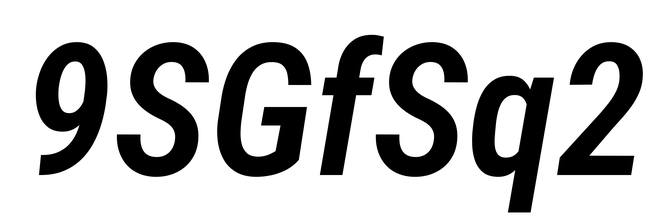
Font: Roboto-Italic_Condensed_SemiBold_Italic